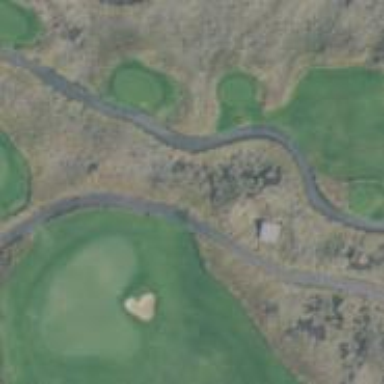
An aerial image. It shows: Footway that doubles as golf path.